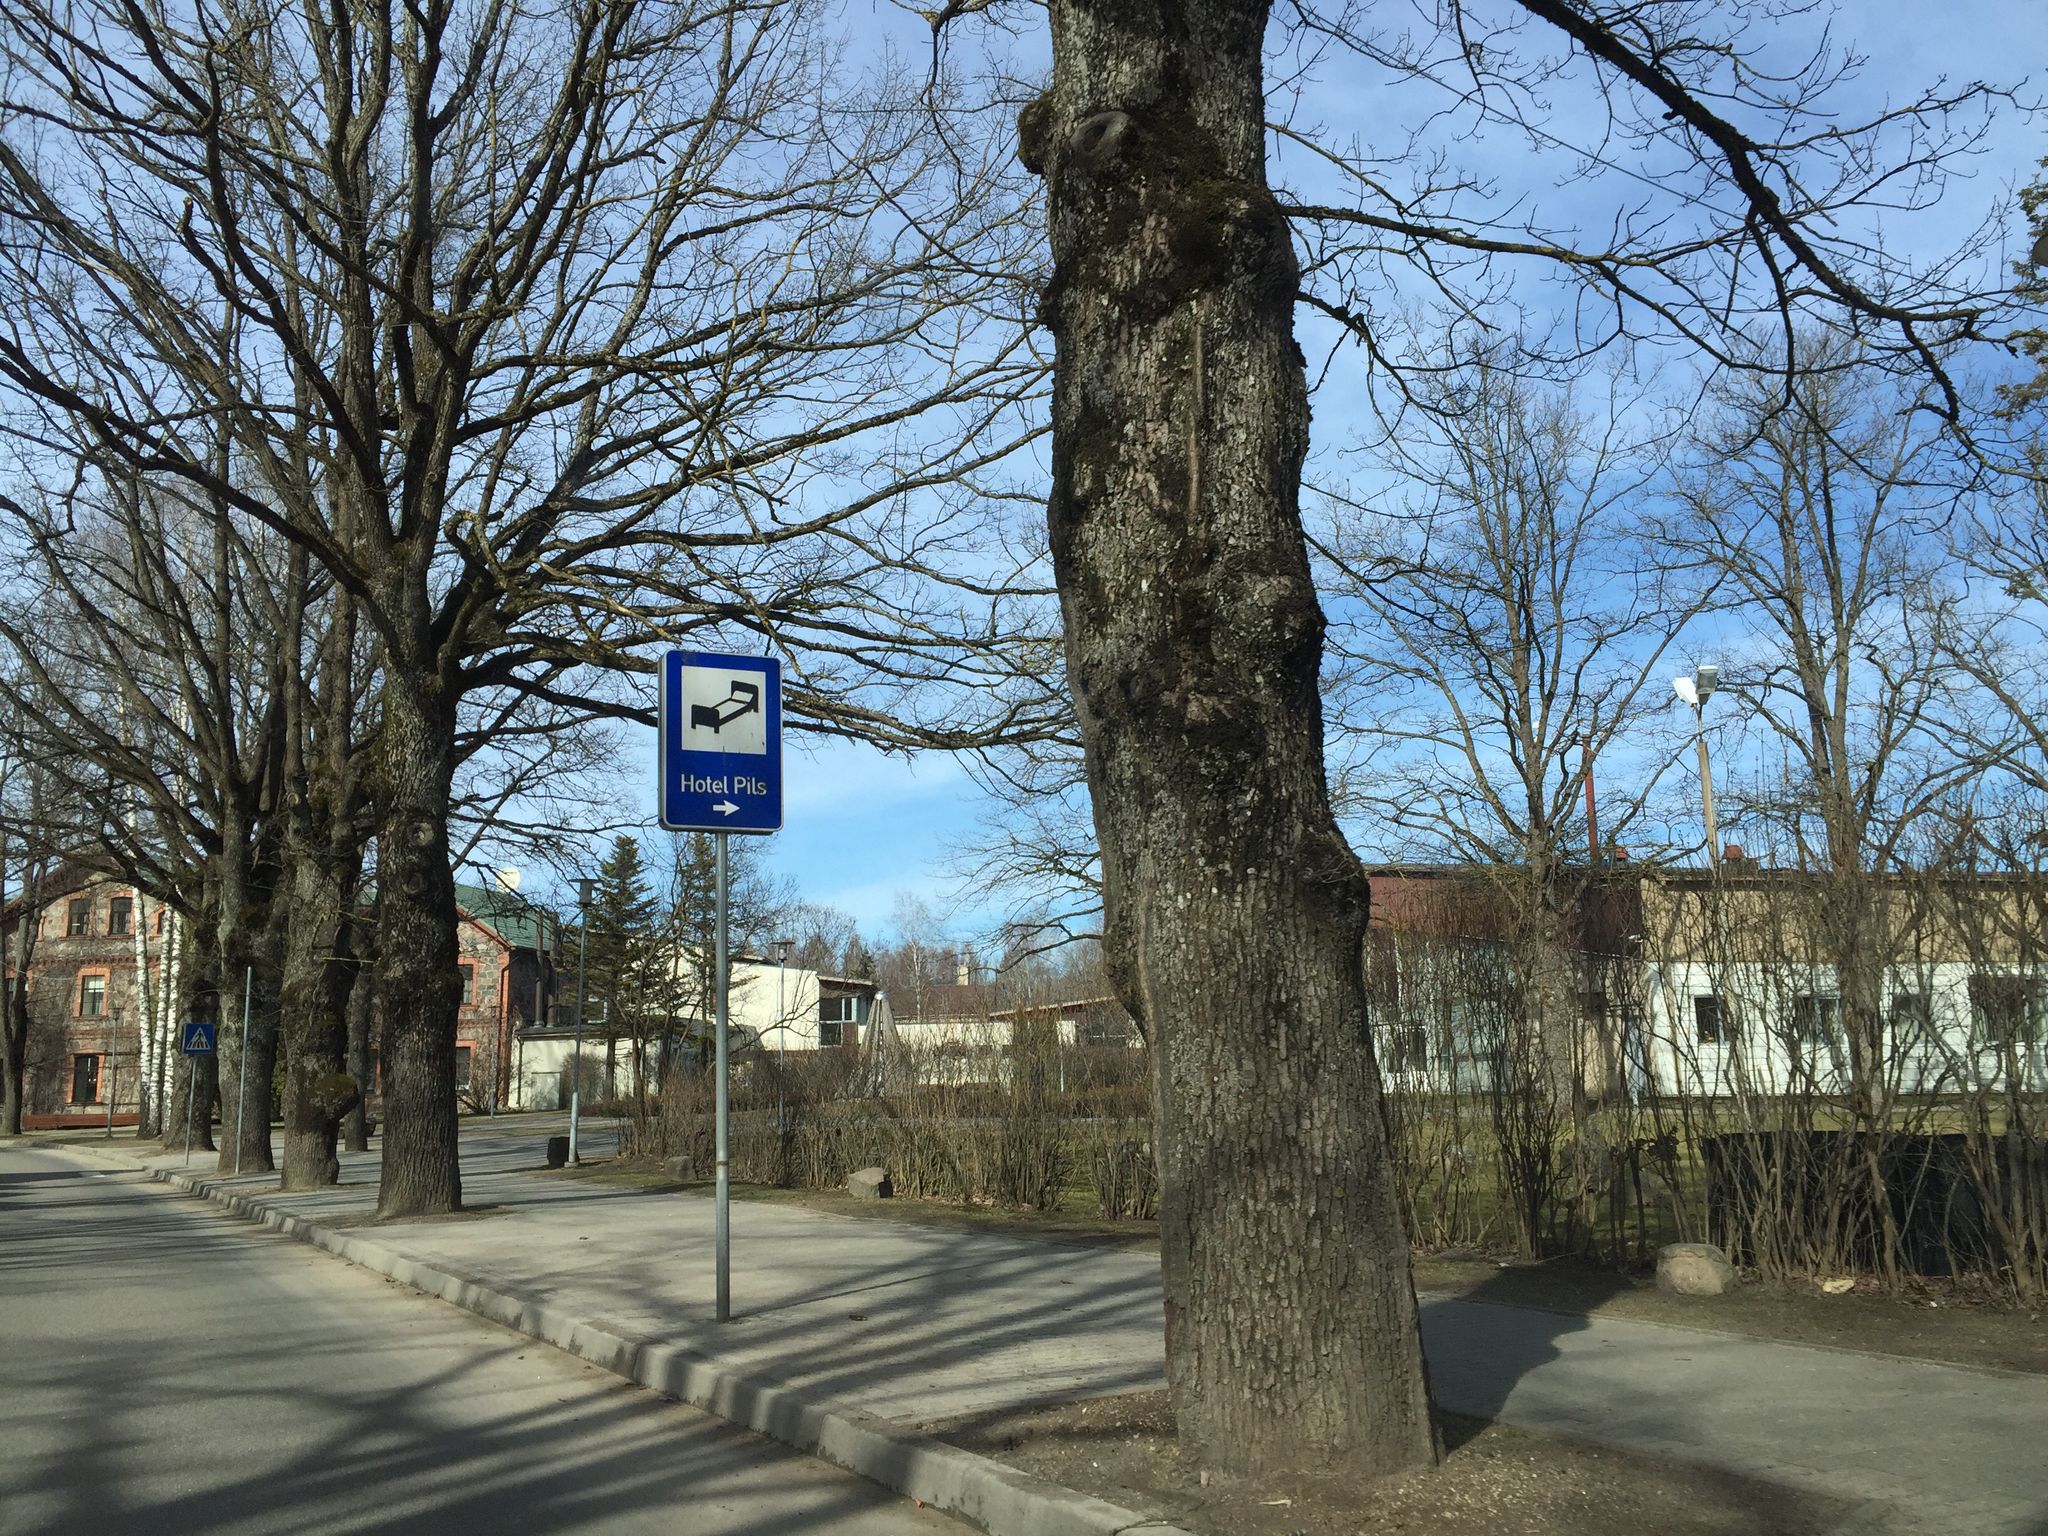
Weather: snowy
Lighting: day
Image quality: good
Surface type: walking surface
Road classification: tertiary
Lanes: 2.0
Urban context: rural cluster
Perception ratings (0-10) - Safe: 4.86, Lively: 4.84, Beautiful: 6.19, Boring: 7.53, Depressing: 1.64, Wealthy: 5.21